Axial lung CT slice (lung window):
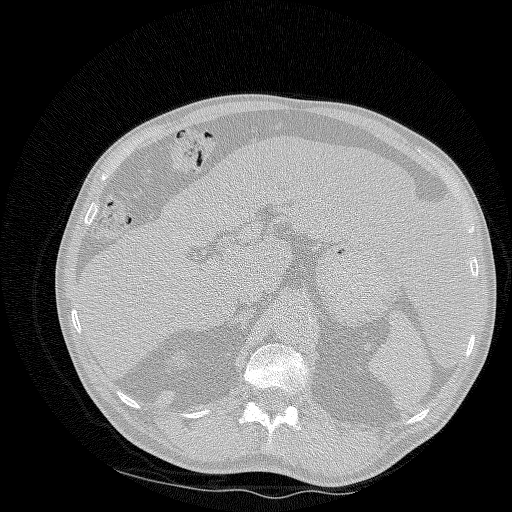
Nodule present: no